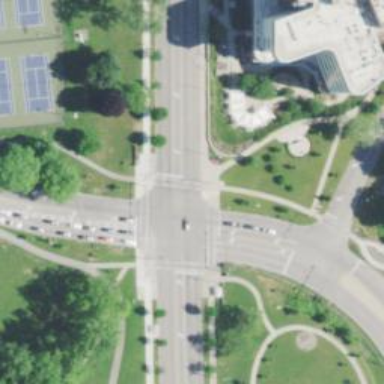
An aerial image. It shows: Zebra crossing on footway.